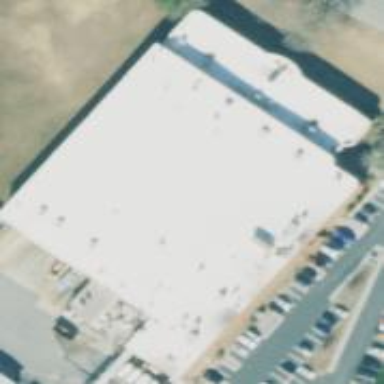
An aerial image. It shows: Warehouse building.